Question: Is the first view in the Jamie Oliver recipe app a tableview? If so, then how can this effect be achieved and if not, then is it just buttons that have beeen added to a scrollview and set with a push action?

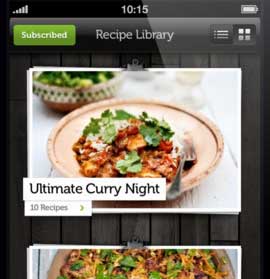
Answer: You could certainly do that with a table view. Set a custom background image for the entire table view. Make each table view cell transparent and give it some image views (for the food picture, the picture border, and the clip) and labels (for "Ultimate Curry Night" and "10 Recipes"). Possibly the labels have custom background images.
I don't think anything on that screen would be hard to program. You just need to get good-looking artwork.